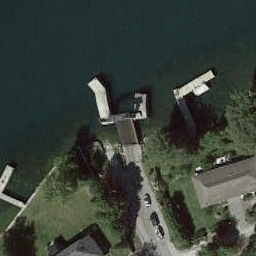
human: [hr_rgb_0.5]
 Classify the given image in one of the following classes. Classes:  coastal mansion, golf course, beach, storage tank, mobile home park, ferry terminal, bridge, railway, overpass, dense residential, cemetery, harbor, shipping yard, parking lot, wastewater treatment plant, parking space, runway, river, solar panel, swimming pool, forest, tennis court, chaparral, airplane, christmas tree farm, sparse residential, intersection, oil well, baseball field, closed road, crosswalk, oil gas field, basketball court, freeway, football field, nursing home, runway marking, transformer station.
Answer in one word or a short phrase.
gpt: ferry terminal